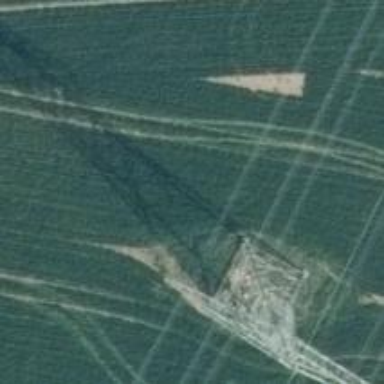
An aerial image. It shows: Power tower.